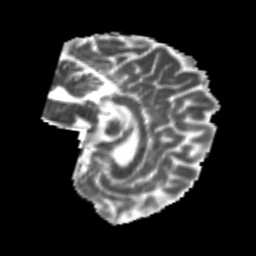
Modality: MD
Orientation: sagittal
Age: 24
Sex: male
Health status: healthy
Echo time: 0.074 s